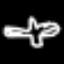
Label: airplane